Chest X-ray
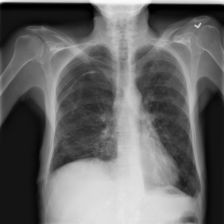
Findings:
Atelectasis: negative
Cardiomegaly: negative
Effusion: negative
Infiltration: negative
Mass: negative
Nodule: negative
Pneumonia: negative
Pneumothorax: positive
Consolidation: negative
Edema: negative
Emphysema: negative
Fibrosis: negative
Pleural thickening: negative
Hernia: negative